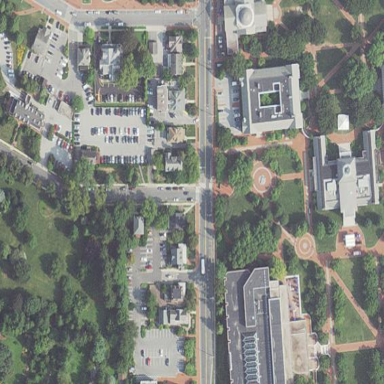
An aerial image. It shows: Sidewalk.